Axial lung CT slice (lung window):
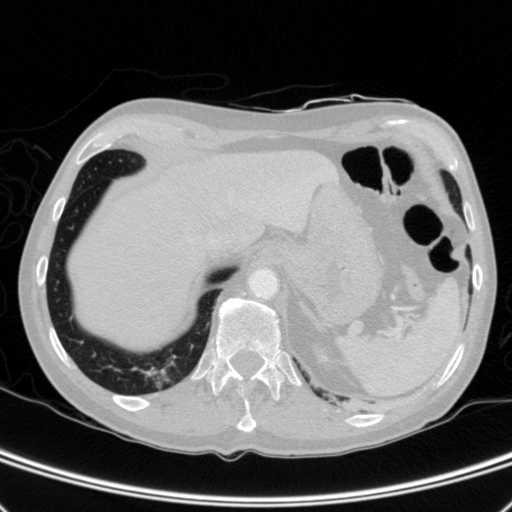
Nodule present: no